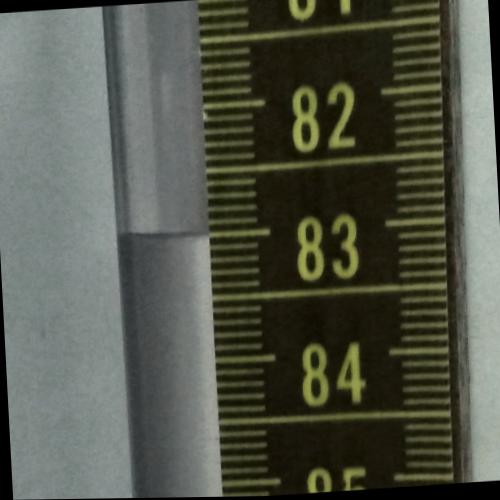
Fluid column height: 83.0 cm